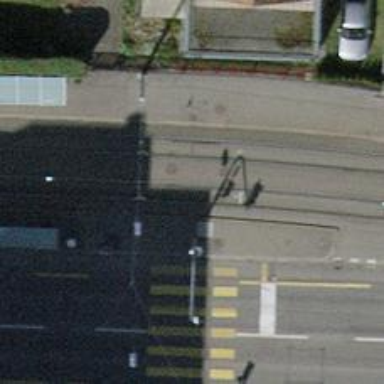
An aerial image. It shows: Tram stop with stop position for public transport.